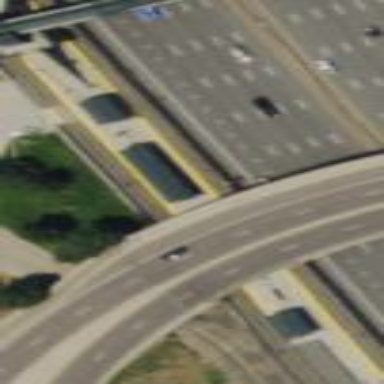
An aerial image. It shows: Concrete platform with shelter for light rail transportation.